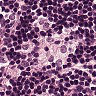
Metastatic tissue present: no